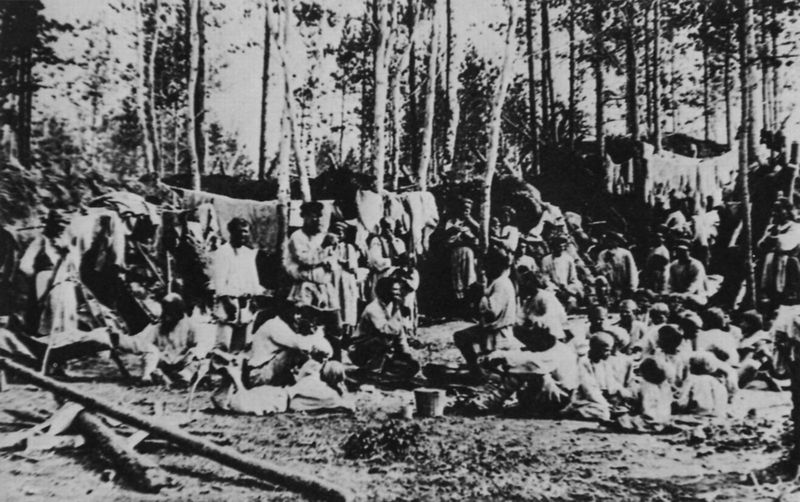
Titel: Bei Atschinsk zwischen Tomskund Krasnojarsk
Künstler: Russischer Photograph
Standort: Paris
Institution: Société de Géographie Française
Schlagwörter: baum, blätter, dunkel, feuer, gruppe, himmel, mann, schatten, weiß, baumstämme, bäume, frauen, landschaft, menschen, sitzen, wäsche, äste, frau, grau, hell, hintergrund, holz, hüte, licht, männer, schwarz, vordergrund, dach, tiere, wiese, leute, versammlung, bärte, mützen, arm, leinen, stehen, gruppenportrait, baumstamm, birken, erde, stamm, zweige, boden, stoff, stoffe, wald, arbeit, kinder, fell, kübel, topf, trocknen, wäscheleine, leine, russland, afrika, pause, amerika, arbeiter, krieg, stämme, essen, foto, fotografie, photographie, schwarze, lichtung, hocken, schwarz-weiss, viele, kiste, kasten, photo, sklave, felle, holzfäller, rodung, gefangene, eimer, fotographie, aufnahme, sklaven, umsammlung, kolonialismus, kolonie, zelt, zelte, lager, ware, russisch, durchsicht, lagern, baume, gruppenfoto, gruppenphoto, indianer, waldarbeiter, zelten, männere, wilder westen, sibirien, partisanen, afroamerikaner, black and white, camp, forest, gerber, lärchen, partisane, produkte, schwarze menschen, äte